Interaction volume radius: 5 \u00c5
Interaction volume height: 15 \u00c5
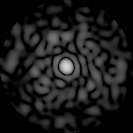
Disorder parameter: 0.81